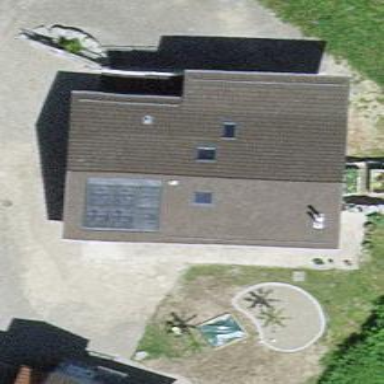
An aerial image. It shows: Solar photovoltaic panel generator.